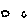
Label: smiley face